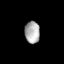
Tissue: skin
Cell type: T cells
Senescence score: 0.686
Nuclear area (px): 325
Mean DAPI intensity: 171.997